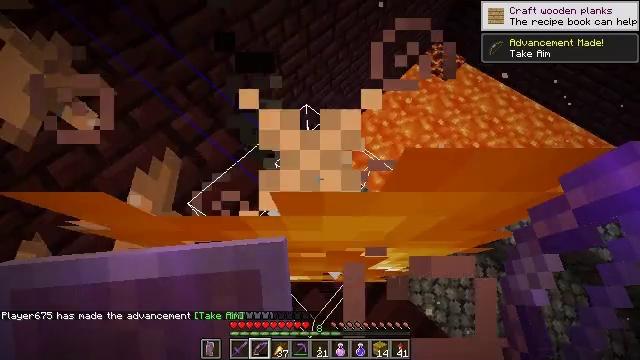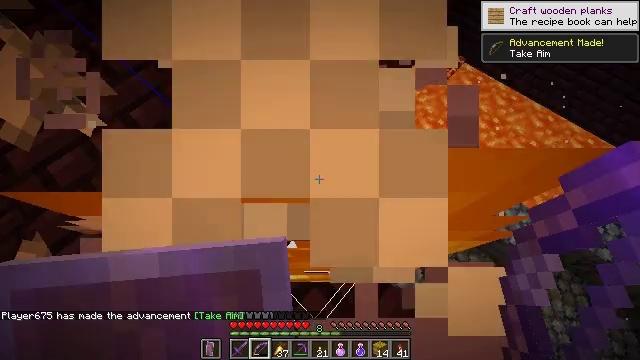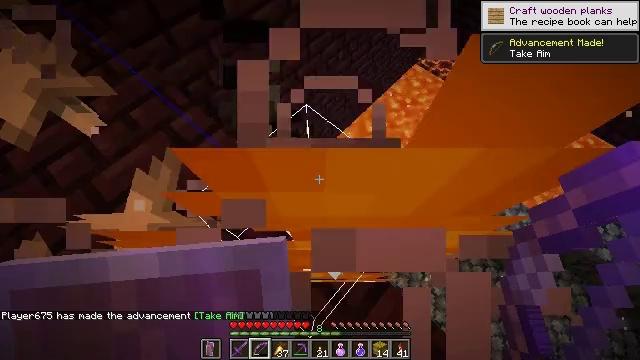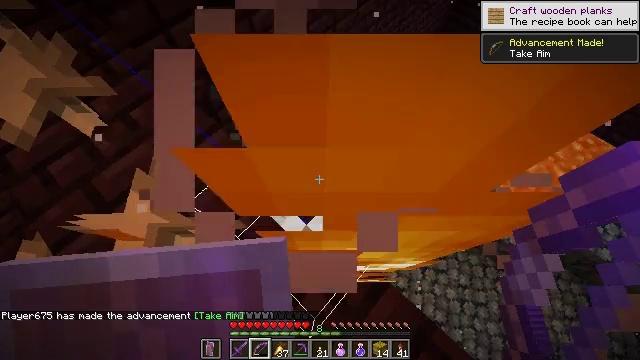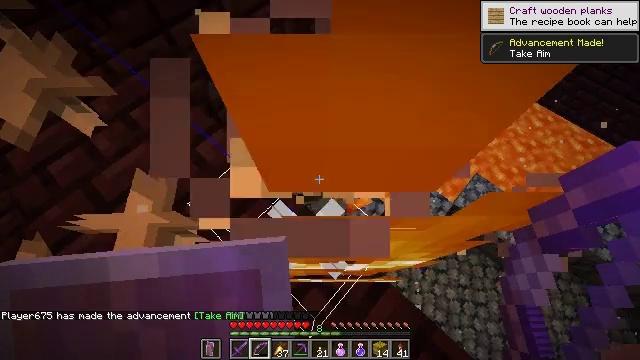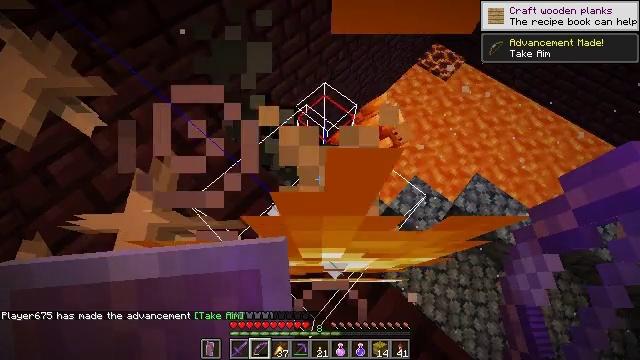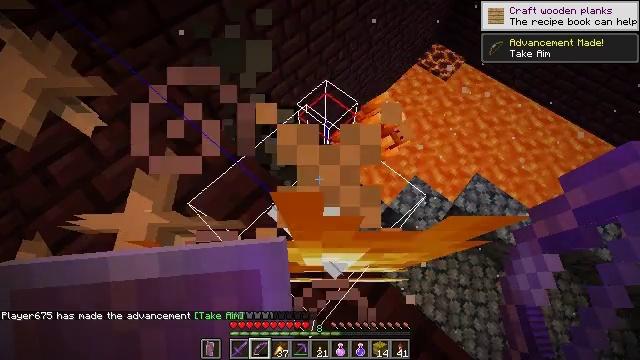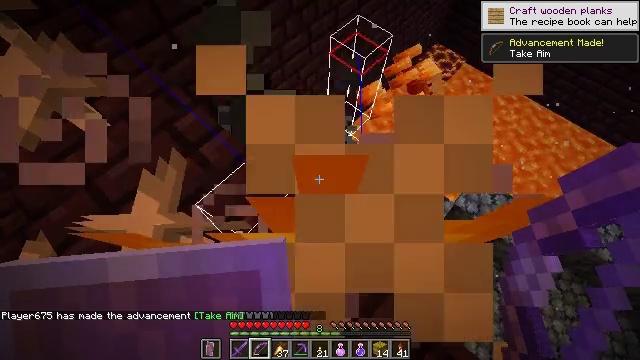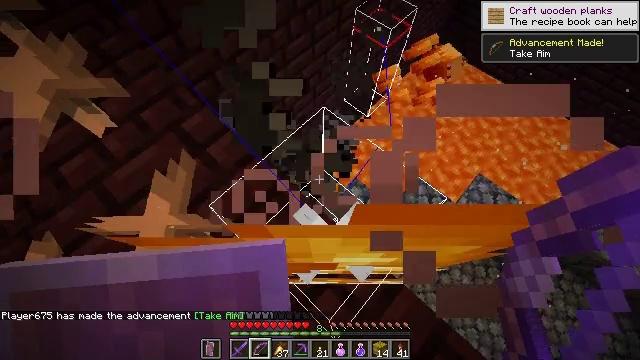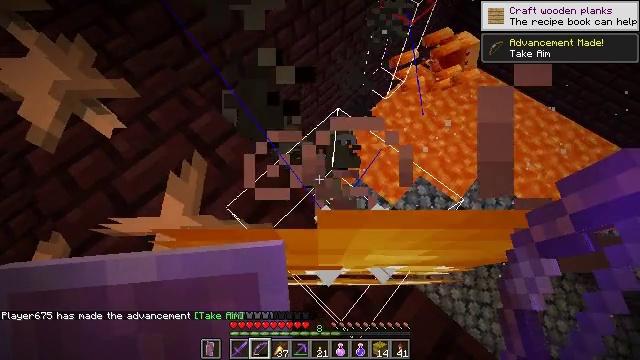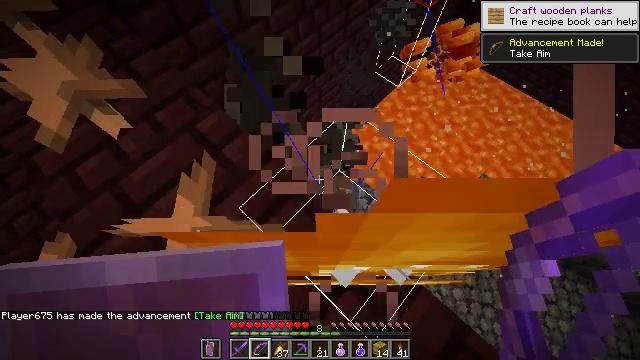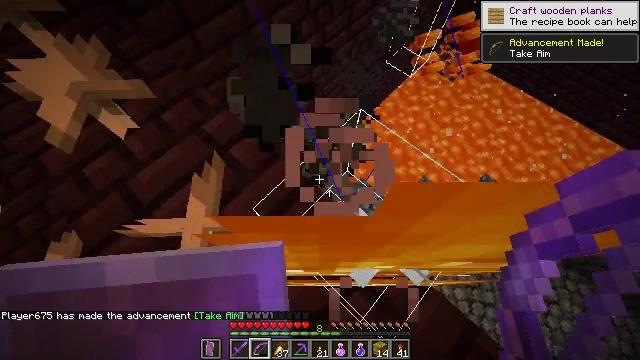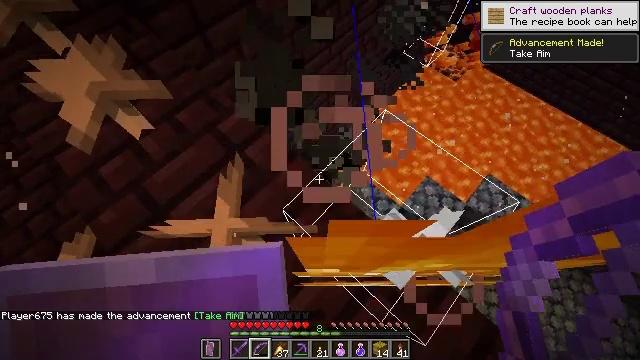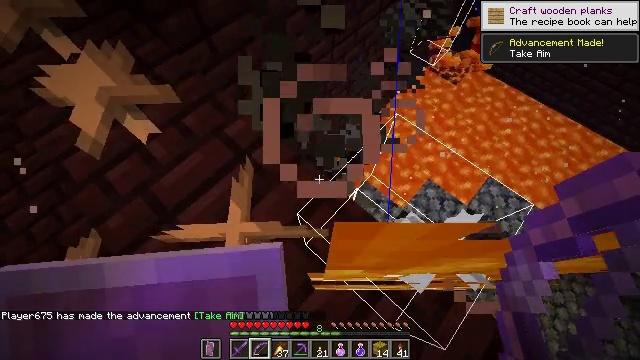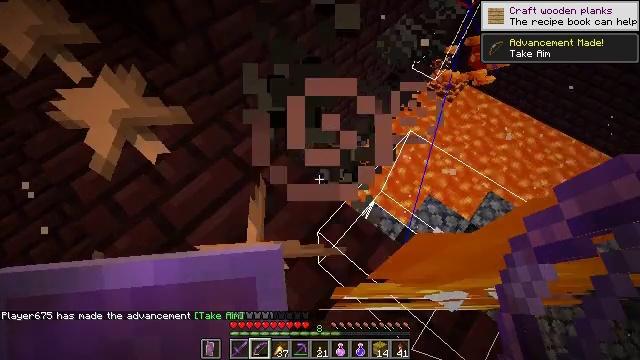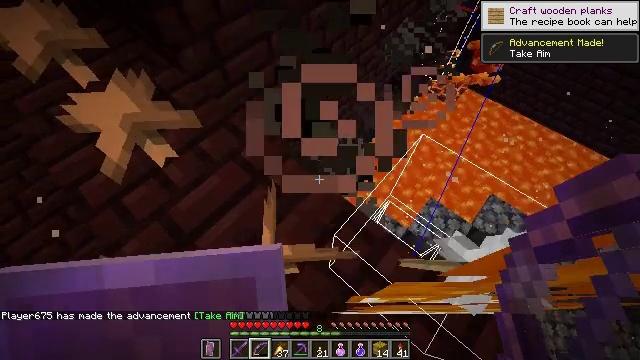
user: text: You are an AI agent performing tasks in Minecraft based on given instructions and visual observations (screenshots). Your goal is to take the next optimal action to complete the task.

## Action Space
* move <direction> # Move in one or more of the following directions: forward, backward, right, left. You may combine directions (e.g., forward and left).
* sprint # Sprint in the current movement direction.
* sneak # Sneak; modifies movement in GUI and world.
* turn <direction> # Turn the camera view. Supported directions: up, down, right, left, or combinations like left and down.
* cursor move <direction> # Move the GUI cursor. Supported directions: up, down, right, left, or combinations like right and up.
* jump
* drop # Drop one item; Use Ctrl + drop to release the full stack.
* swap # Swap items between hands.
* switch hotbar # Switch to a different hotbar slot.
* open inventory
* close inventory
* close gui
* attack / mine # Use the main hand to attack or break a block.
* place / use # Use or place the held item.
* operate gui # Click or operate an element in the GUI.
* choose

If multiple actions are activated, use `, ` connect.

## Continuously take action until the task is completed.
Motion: motion action
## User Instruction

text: Break the glowstone to gather its dust.
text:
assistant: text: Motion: sneak
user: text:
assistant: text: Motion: sneak
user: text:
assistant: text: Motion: sneak
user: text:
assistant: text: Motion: sneak
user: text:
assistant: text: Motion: sneak
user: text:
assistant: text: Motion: sneak
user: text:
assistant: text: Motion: move left, sneak
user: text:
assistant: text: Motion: move left, sneak
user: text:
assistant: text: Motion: move left, sneak
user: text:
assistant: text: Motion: move left, sneak
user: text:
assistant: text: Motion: move left, sneak
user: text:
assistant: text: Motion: move left, sneak
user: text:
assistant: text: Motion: move left, sneak
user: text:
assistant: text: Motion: move left, sneak, turn right and up
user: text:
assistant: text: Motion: move left, sneak
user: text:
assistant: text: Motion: move left, sneak, turn left and up
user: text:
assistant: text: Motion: move left, sneak, turn left and up
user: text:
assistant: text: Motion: move left, sneak, turn left and up
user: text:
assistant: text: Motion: move left, sneak, turn left and up
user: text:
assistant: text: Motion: move left, sneak, turn left and up
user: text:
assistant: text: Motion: sneak, turn left and up
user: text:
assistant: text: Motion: sneak
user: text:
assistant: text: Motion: move forward, sneak
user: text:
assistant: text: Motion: move forward, sneak, turn right and up
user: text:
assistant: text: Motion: move forward, turn right and up
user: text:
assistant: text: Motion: move forward, turn right and up
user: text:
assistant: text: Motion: move forward, turn right
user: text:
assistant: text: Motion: move forward, turn right
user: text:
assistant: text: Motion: move forward, turn right
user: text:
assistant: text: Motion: move forward